Question: I have this code that I want the green container expanded to the full width of the 'ElevatedButton' to make something like a bar on the button:
'''
Card(
elevation: 20,
shadowColor: Colors.green,
shape: const RoundedRectangleBorder(
borderRadius: BorderRadius.all(
Radius.circular(15),
),
),
child: ElevatedButton(
style: ButtonStyle(
shape: MaterialStateProperty.all(
RoundedRectangleBorder(
borderRadius: BorderRadius.all(
Radius.circular(15),
),
),
),
shadowColor: MaterialStateProperty.all(Colors.green),
backgroundColor: MaterialStateProperty.all(Colors.red),
),
onPressed: () {
Navigator.push(
c,
MaterialPageRoute(builder: (c) => route),
);
},
child: Column(
crossAxisAlignment: CrossAxisAlignment.stretch,
children: [
ClipRRect(
borderRadius: BorderRadius.only(topRight: Radius.circular(15), topLeft: Radius.circular(15)),
child: Container(
height: 45,
color: Color.fromARGB(255, 0, 176, 44),
child: Image.asset(
"assets/icons/${icon}",
),
),
),
Text(
label,
style: const TextStyle(color: Colors.black),
),
],
),
),
)
'''
But what I'm getting is this instead:
,
I already tried 'Expanded', 'CrossAxisAligment.Stretch' on the column, but it feels like the Button itself add some constraints to its children!
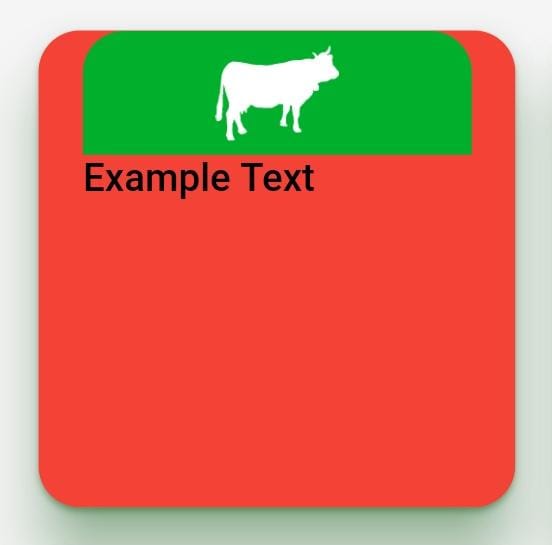
Answer: It is coming from 'ButtonStyle' of default padding, set it 0, 'EdgeInsets.zero'.
'''
ElevatedButton(
style: ButtonStyle(
padding:
MaterialStateProperty.all<EdgeInsets>(EdgeInsets.all(0)),
shape:
'''
More about <URL>